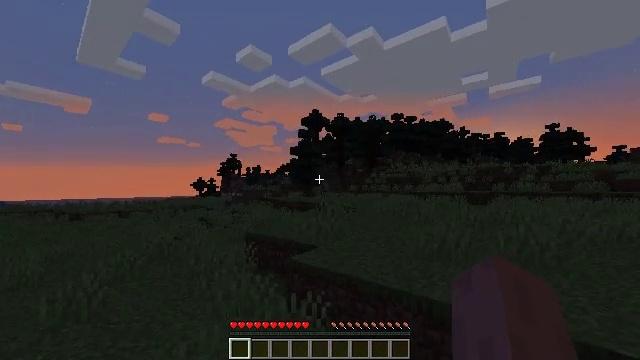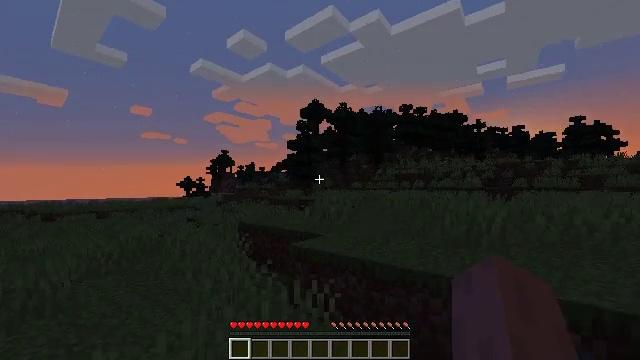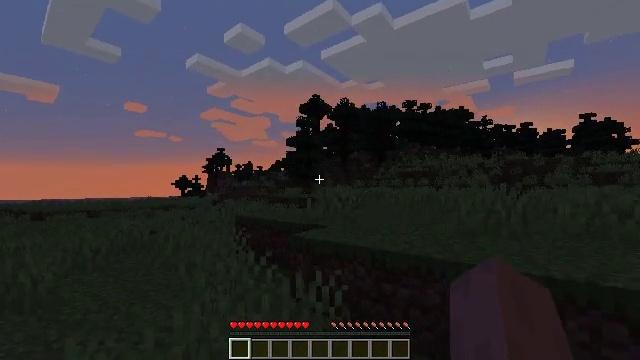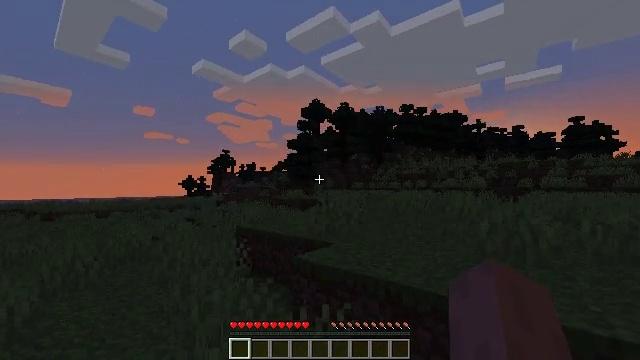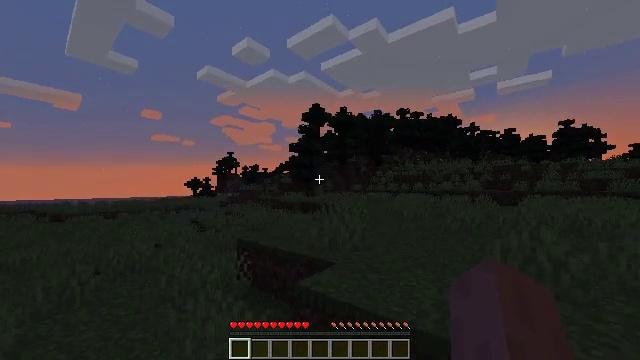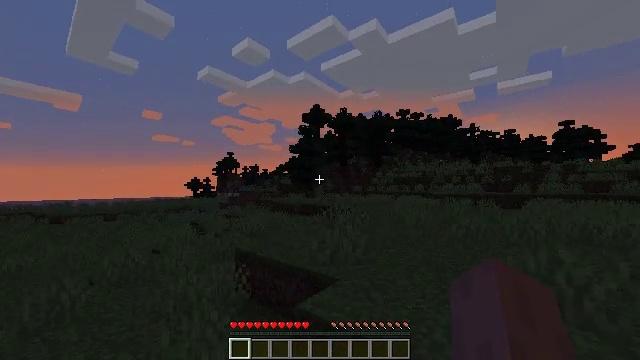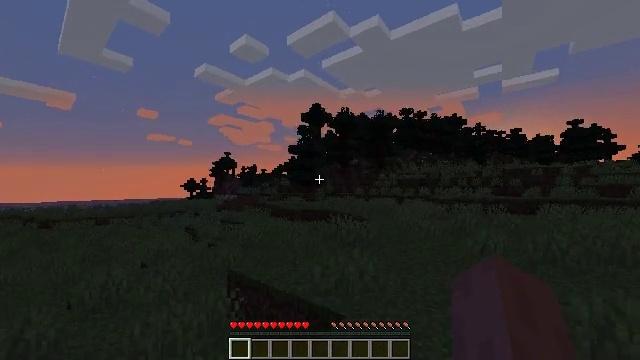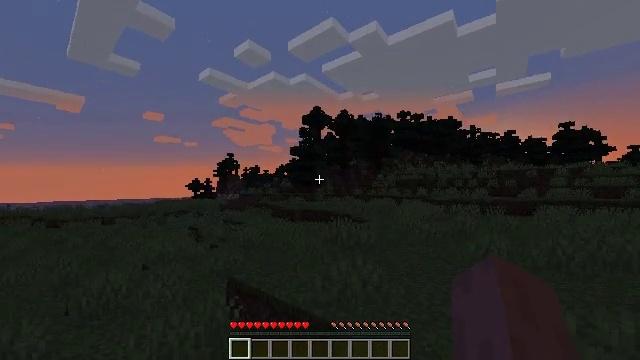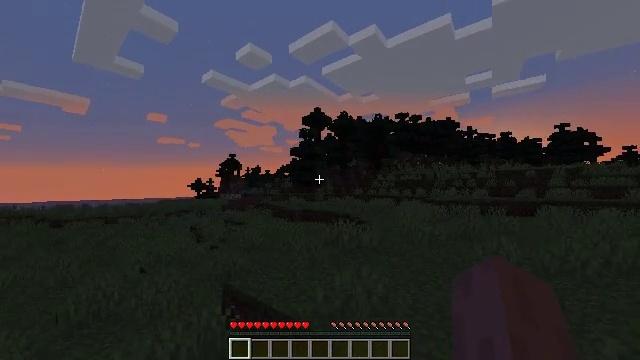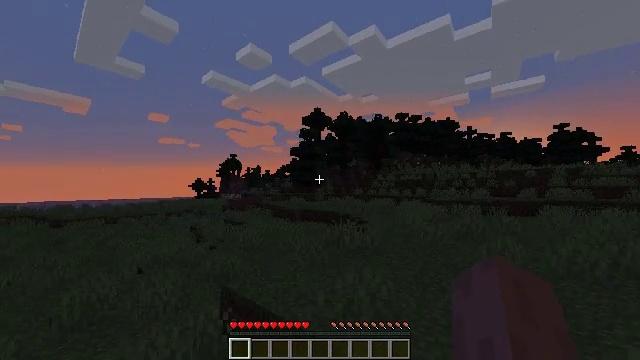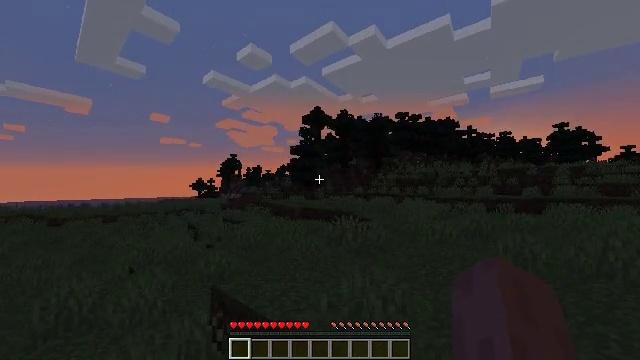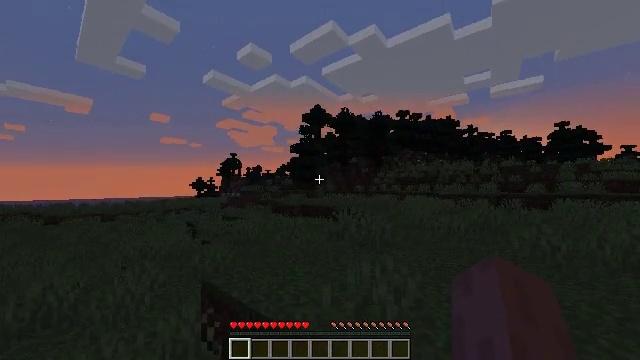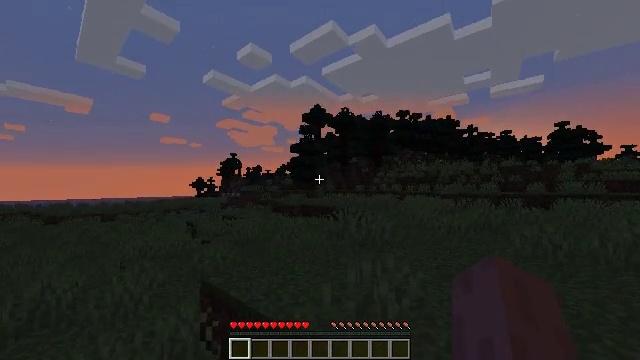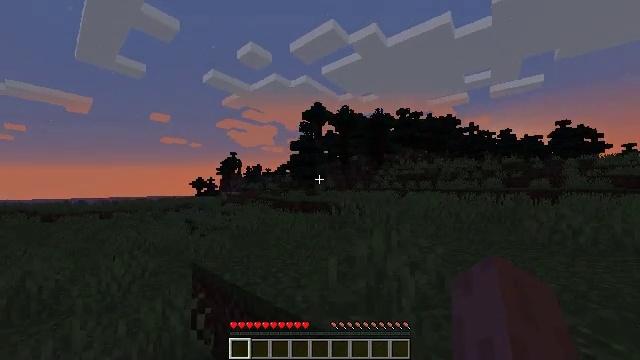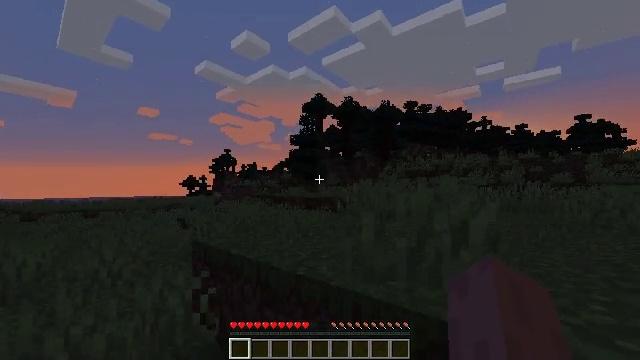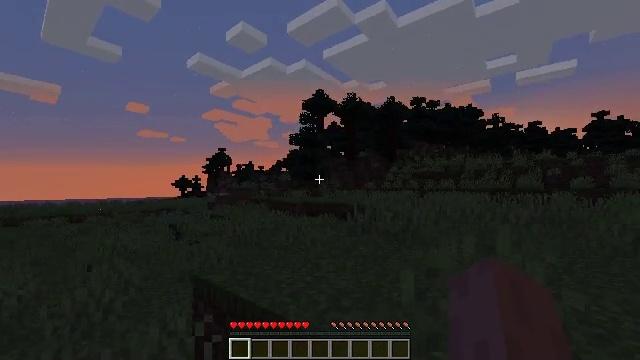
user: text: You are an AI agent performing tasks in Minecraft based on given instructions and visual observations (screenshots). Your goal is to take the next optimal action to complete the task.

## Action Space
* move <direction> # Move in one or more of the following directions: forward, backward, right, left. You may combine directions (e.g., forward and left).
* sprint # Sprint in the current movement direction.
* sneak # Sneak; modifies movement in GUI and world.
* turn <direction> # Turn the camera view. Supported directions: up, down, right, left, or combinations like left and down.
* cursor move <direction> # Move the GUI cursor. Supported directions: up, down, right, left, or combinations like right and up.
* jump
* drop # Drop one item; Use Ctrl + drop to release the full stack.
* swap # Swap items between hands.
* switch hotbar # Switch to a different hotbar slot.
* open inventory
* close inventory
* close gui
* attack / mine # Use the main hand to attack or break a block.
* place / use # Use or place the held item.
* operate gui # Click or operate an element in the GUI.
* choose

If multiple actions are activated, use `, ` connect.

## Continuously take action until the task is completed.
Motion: motion action
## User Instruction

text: Drop an emerald.
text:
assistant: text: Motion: sprint, jump
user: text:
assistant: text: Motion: move forward, sprint, jump
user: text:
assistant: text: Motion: move forward, sprint, jump
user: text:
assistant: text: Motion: move forward, sprint, jump
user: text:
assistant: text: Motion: move forward, sprint, jump
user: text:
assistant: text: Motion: move forward, sprint, jump
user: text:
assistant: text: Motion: move forward, jump
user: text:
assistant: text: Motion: move forward, jump
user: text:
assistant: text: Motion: move forward, jump
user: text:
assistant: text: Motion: move forward, jump
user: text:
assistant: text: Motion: move forward, sprint, jump
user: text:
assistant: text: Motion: move forward, sprint, jump
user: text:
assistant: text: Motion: move forward, sprint, jump
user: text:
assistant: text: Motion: move forward, sprint, jump
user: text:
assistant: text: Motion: move forward, sprint, jump
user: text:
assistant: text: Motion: move forward, sprint, jump
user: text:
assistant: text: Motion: move forward, sprint, jump
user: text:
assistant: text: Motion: move forward, sprint, jump
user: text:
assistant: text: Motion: move forward, sprint, jump
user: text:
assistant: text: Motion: move forward, sprint, jump
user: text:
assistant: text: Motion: move forward, sprint, jump
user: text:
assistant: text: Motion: move forward, sprint, jump
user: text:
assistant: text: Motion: move forward, sprint, jump
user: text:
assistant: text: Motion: move forward, sprint, jump
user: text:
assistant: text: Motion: move forward, sprint, jump
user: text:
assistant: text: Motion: move forward, sprint, jump
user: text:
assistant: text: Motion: move forward, sprint, jump
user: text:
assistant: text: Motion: move forward, sprint, jump
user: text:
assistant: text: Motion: move forward, sprint, jump
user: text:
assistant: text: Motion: move forward, sprint, jump